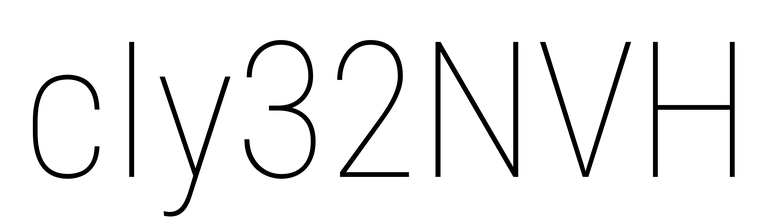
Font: Roboto_Condensed_Thin